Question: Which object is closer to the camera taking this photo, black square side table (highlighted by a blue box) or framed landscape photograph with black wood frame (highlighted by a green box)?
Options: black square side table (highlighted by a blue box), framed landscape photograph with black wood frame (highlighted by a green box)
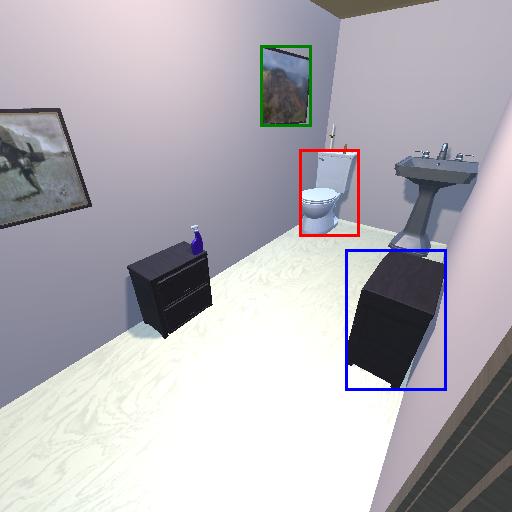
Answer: black square side table (highlighted by a blue box)